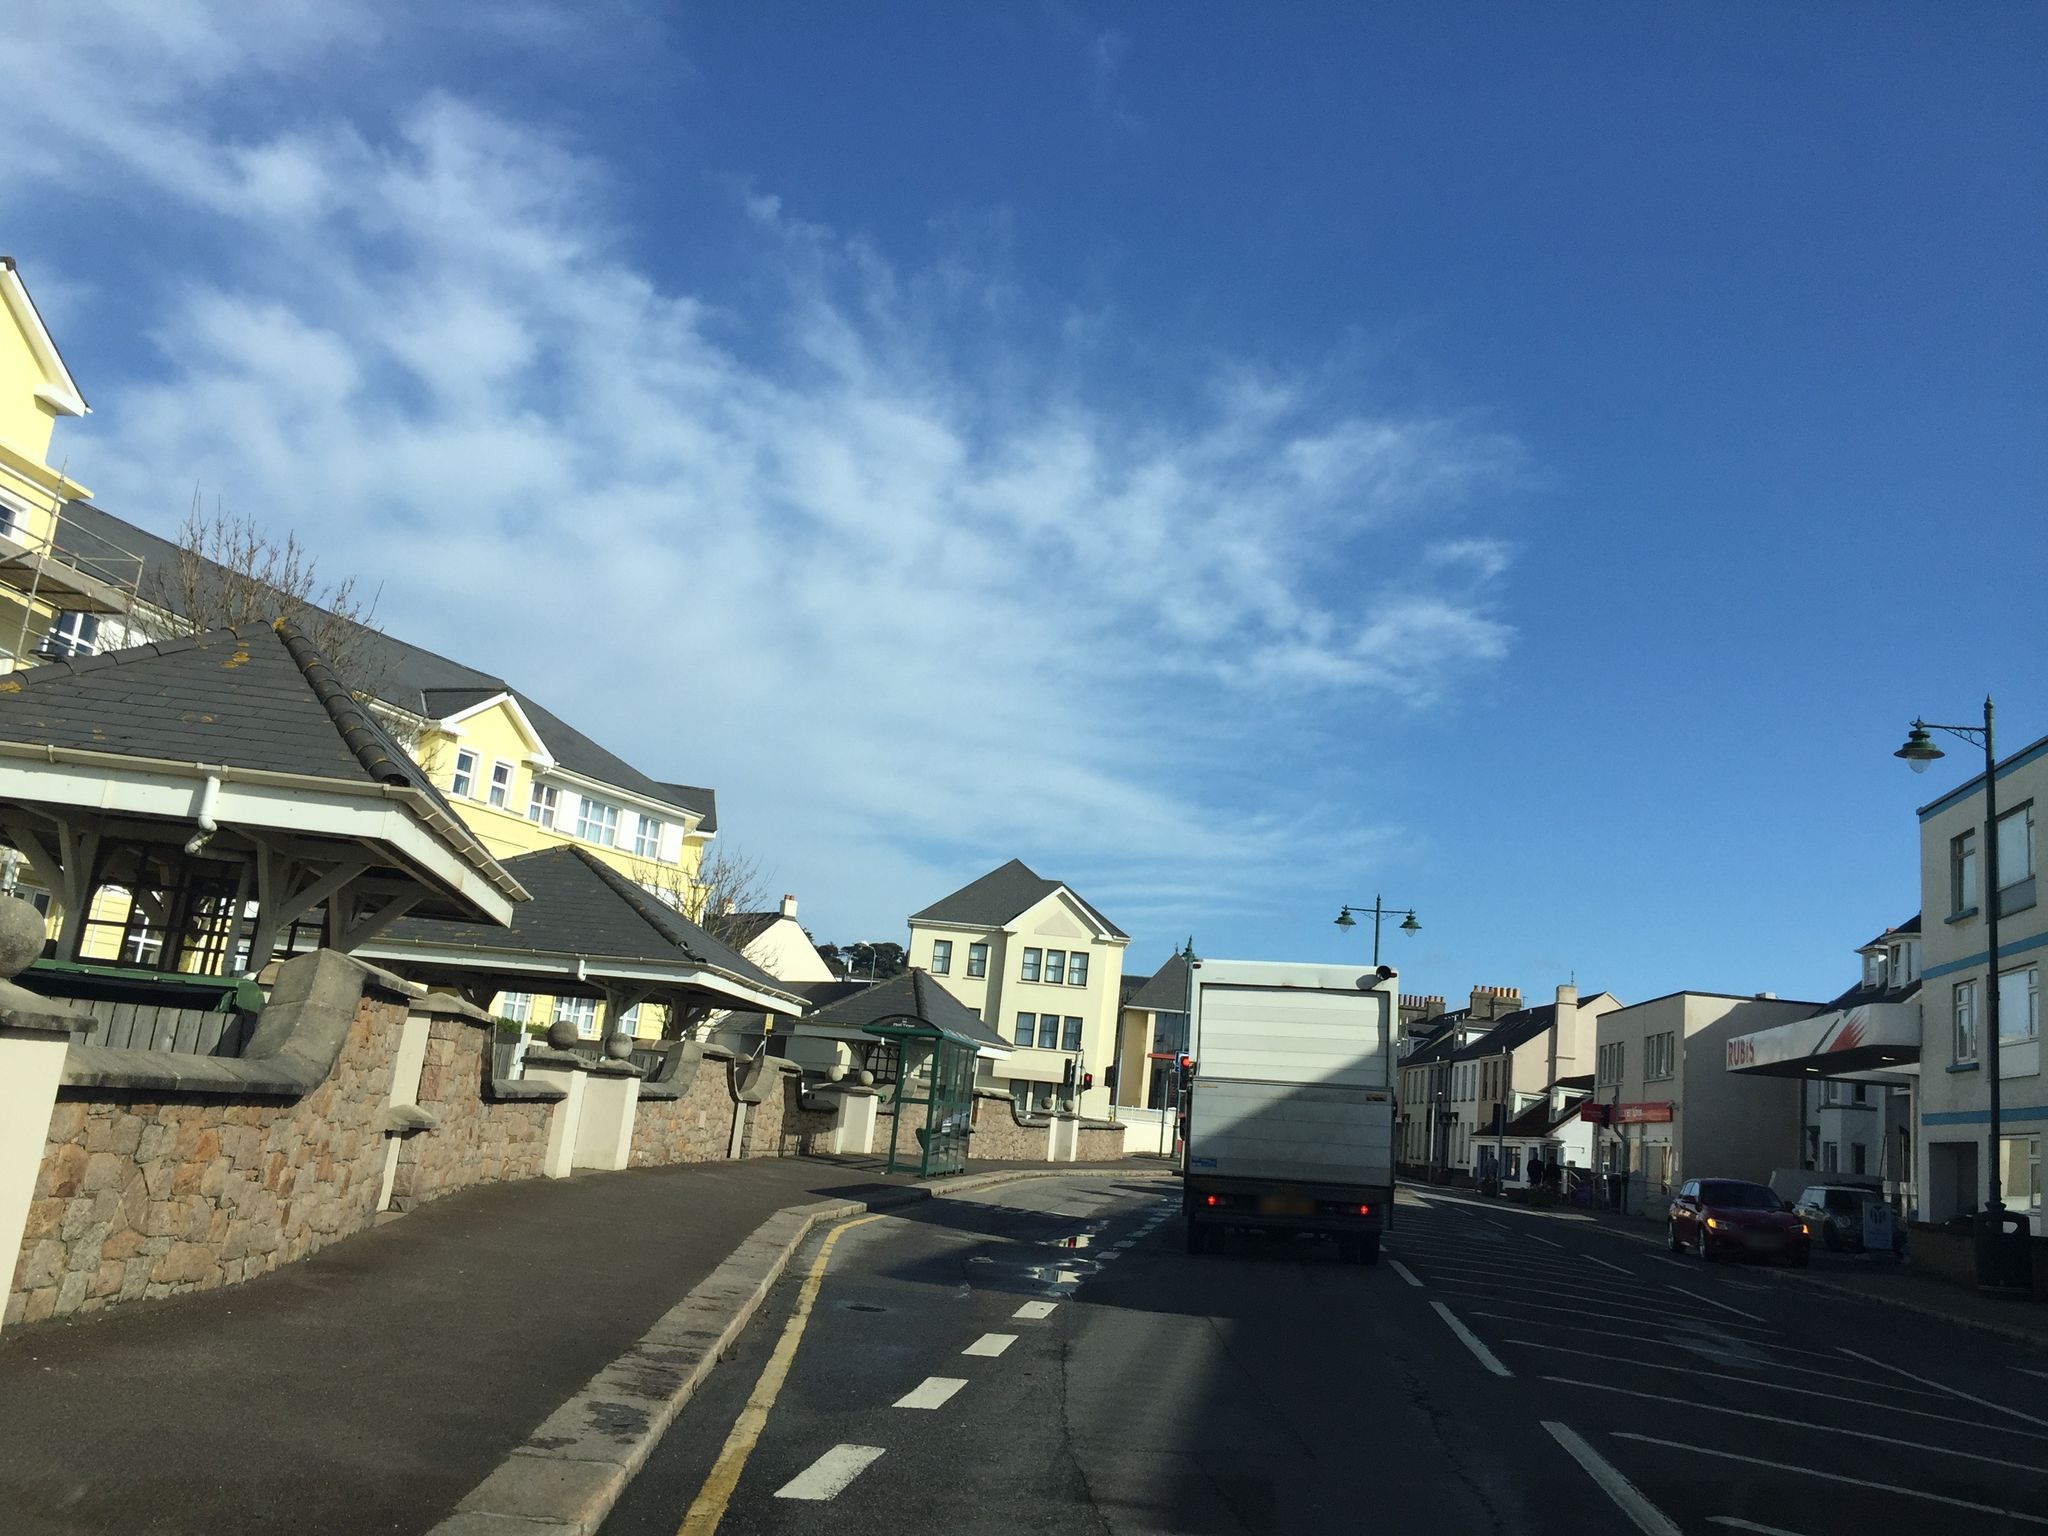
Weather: snowy
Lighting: day
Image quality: good
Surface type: driving surface
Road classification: primary
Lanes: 2
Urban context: urban centre
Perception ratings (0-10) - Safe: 2.88, Lively: 8.11, Beautiful: 7.37, Boring: 3.5, Depressing: 2.19, Wealthy: 6.12